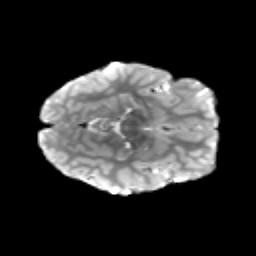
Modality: T2w
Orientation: axial
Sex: male
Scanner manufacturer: siemens
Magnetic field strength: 3 T
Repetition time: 5 s
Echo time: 0.071 s